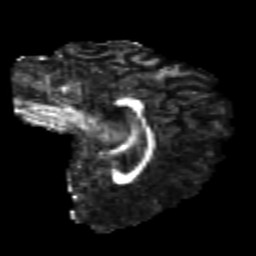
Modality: FA
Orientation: sagittal
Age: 22
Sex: female
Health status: healthy
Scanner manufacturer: philips
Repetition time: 7.385 s
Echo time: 0.08599 s